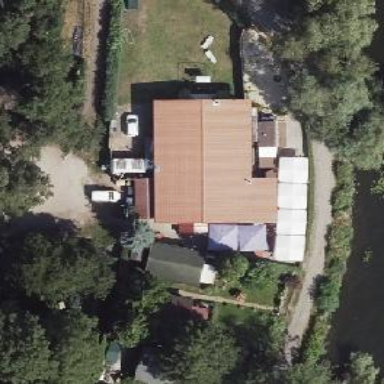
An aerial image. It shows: Restaurant.